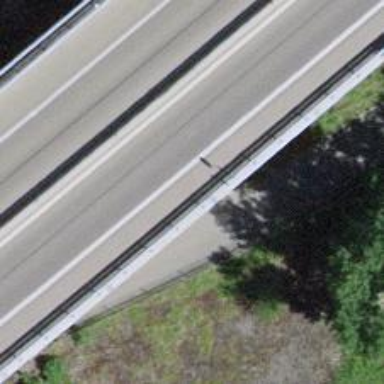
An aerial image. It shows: Set of steps on the road.